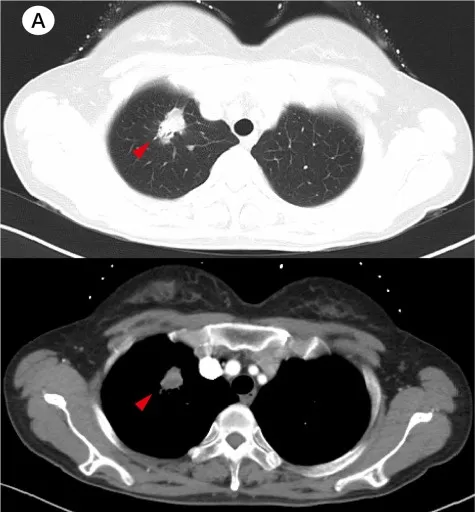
Patient's imaging before and during anti-tumor treatment. (A) The baseline chest computed tomography (CT) scan before treatment.
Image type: radiology (ct)